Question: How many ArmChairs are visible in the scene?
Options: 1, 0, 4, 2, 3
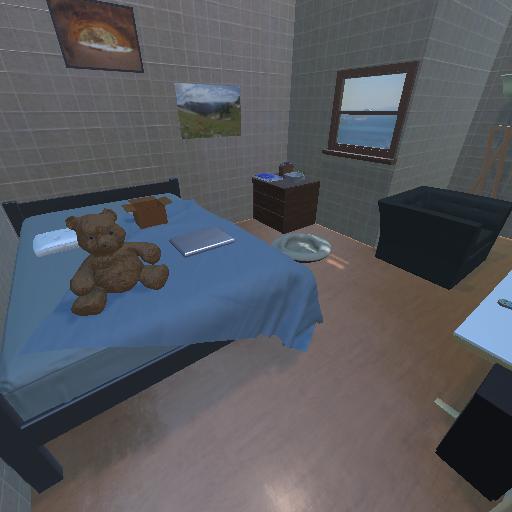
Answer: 1